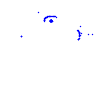
Particle: proton